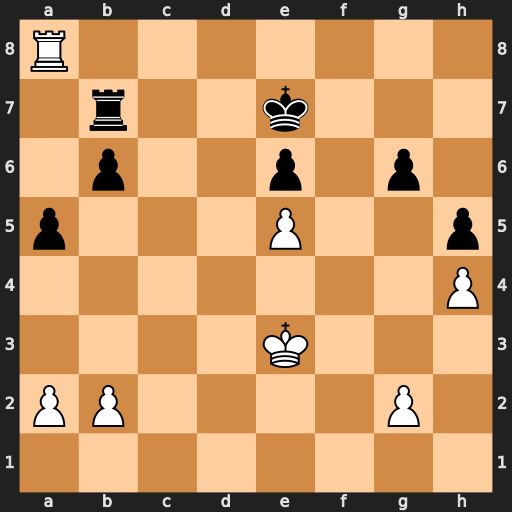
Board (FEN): R7/1r2k3/1p2p1p1/p3P2p/7P/4K3/PP4P1/8
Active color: w
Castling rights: -
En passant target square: -
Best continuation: Rh8 Rd7 Rh7+